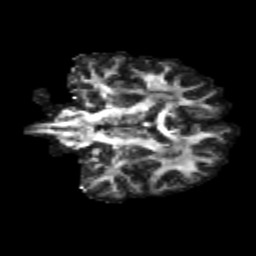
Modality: FA
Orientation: coronal
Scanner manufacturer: siemens
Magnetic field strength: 3 T
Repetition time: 4.16 s
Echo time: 0.0806 s